Interaction volume radius: 5 \u00c5
Interaction volume height: 30 \u00c5
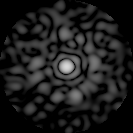
Disorder parameter: 0.8566